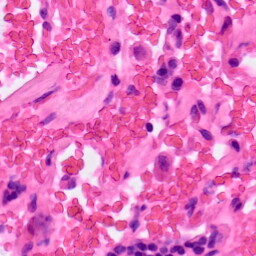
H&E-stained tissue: Lung